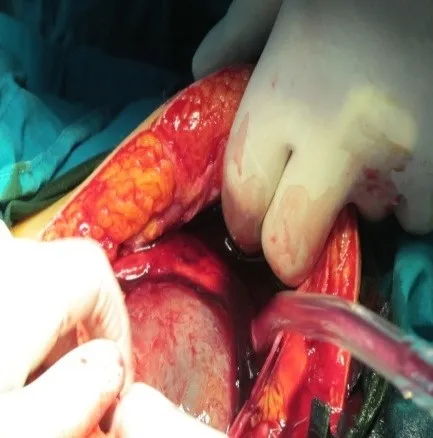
The gestational sac is in direct contact with the anterior wall.
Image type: medical_photograph (other_medical_photograph)